Question: how can I create a scrollable datepicker like the image below? also I want to create something exactly like thisfor a heigh,weight picker

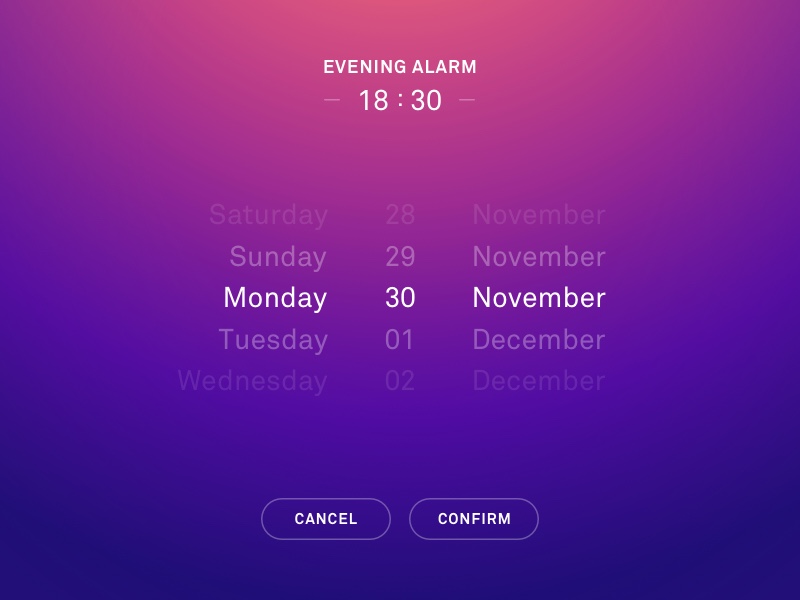
Answer: Use the <URL> form the flutter team
<URL>